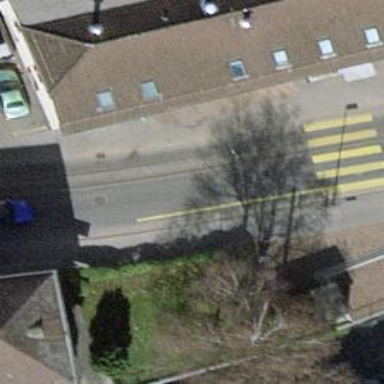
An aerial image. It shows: Bollard.